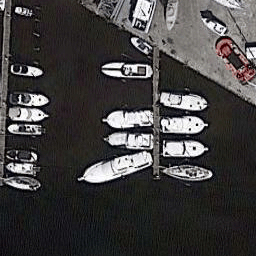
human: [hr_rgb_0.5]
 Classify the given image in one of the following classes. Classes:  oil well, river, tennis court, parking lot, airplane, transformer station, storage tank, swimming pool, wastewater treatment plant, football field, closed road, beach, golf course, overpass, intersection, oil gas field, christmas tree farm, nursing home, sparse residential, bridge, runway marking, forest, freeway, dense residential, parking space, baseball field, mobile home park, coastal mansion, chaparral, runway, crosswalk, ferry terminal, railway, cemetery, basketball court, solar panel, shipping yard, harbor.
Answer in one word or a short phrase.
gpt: harbor